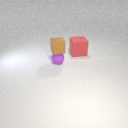
small brown rubber cube above small purple rubber sphere